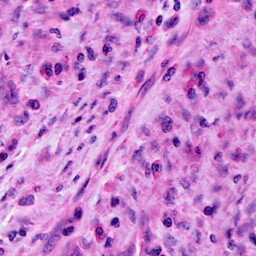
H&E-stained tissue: Cervix